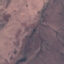
Land use / land cover: HerbaceousVegetation